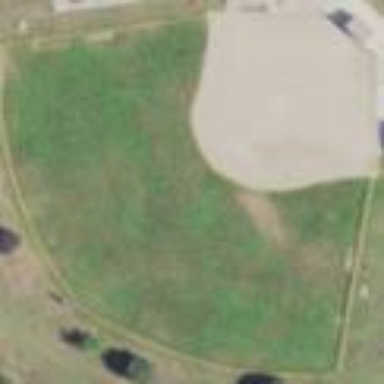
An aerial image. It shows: Baseball pitch for leisure land activities.